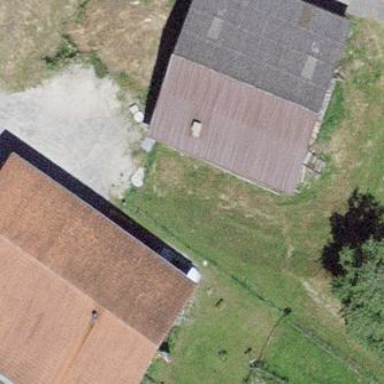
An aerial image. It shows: Shed.